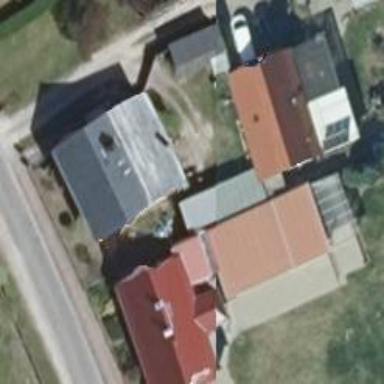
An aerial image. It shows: Flat-roofed house.